Question: I'm encountering a problem exporting models with animations from Blender. When exported my XNA project models contain only the first animation even though I am selecting "All Animation" in the settings.
Can someone please help me understand why all of my animations are not being exported/imported?
Here is my configuration:

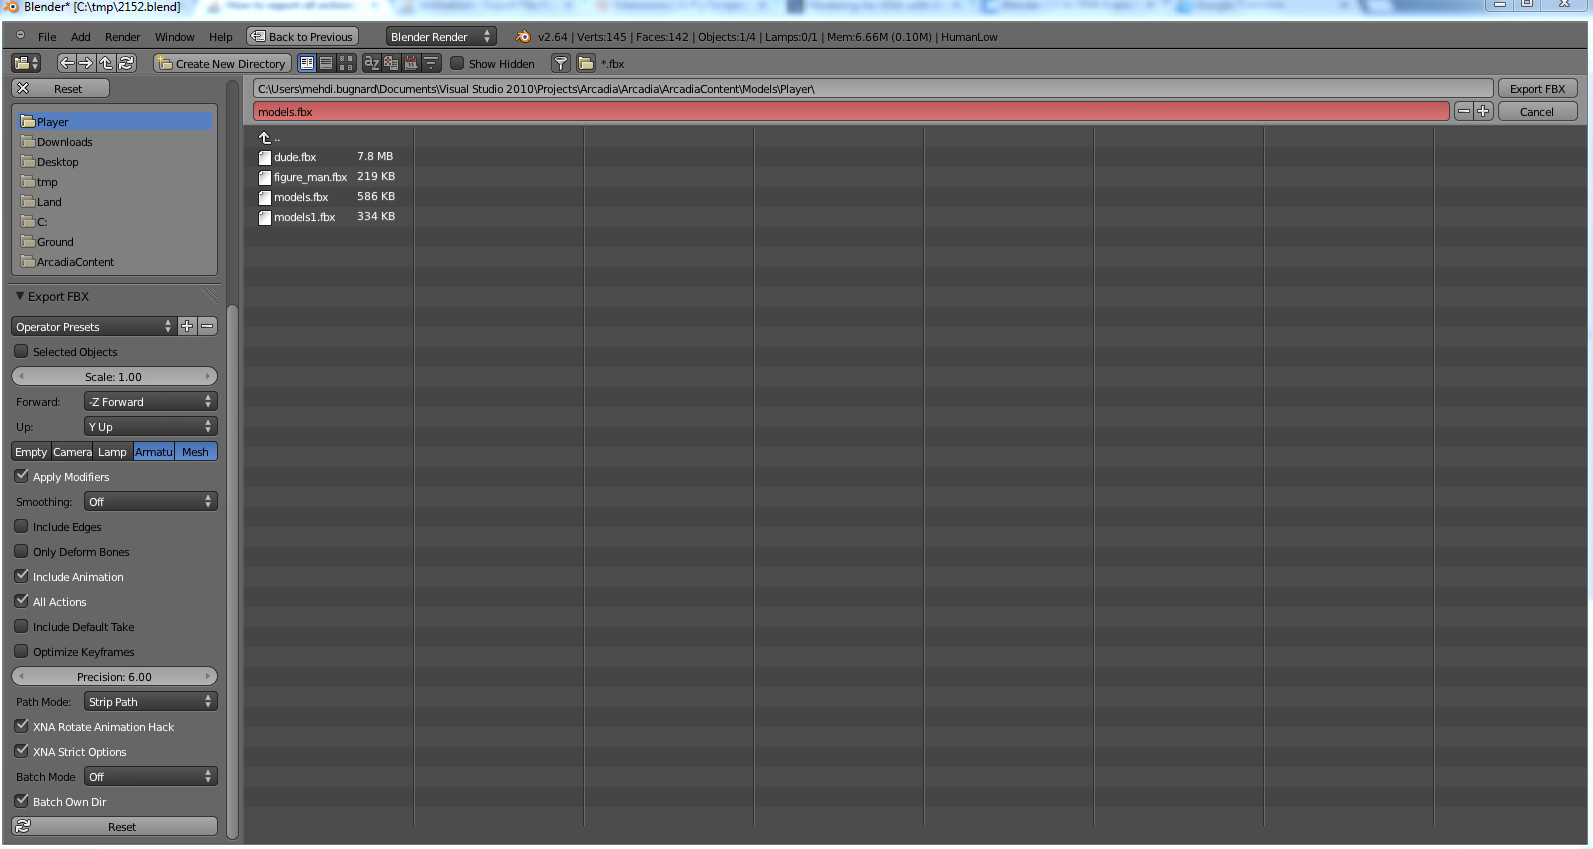
Answer: I have found the problem !!! I must download and install XNA 4.0 Refresh and all it's work !!
<URL>